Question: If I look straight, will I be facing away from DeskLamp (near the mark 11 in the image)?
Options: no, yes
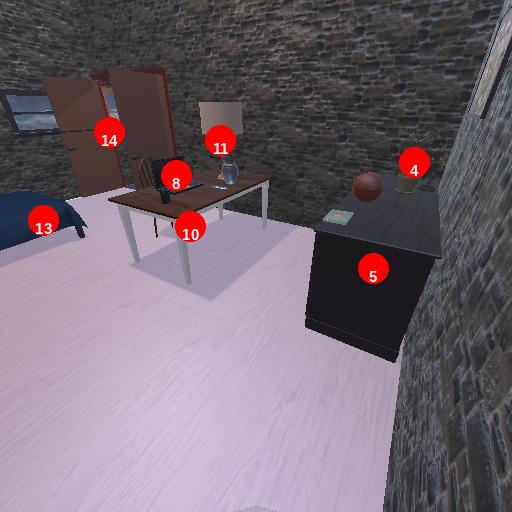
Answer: no